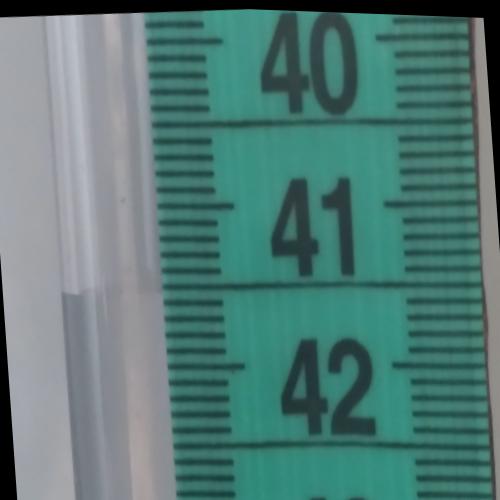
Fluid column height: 41.6 cm